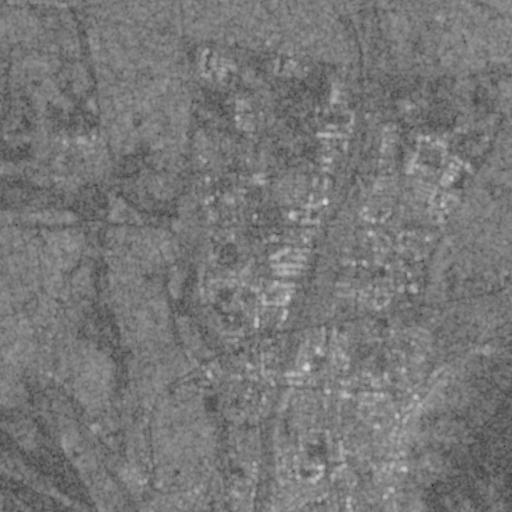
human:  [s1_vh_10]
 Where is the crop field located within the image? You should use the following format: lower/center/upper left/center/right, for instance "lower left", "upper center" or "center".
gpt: The crop field is located in the lower left of the image.
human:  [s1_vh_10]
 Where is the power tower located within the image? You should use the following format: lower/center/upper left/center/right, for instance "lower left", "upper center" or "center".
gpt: The power tower is located in the upper left of the image.
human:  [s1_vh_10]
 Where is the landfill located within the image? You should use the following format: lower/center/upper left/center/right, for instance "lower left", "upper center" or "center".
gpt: There is no landfill in the image.

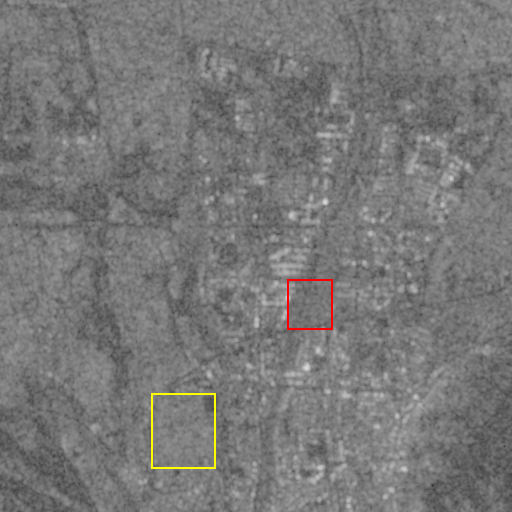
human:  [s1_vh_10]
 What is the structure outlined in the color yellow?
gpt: The structure outlined in yellow is a crop field.
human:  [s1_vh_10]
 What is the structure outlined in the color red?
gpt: The structure outlined in red is a park.
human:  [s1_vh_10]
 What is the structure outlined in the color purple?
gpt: There is no purple outline.